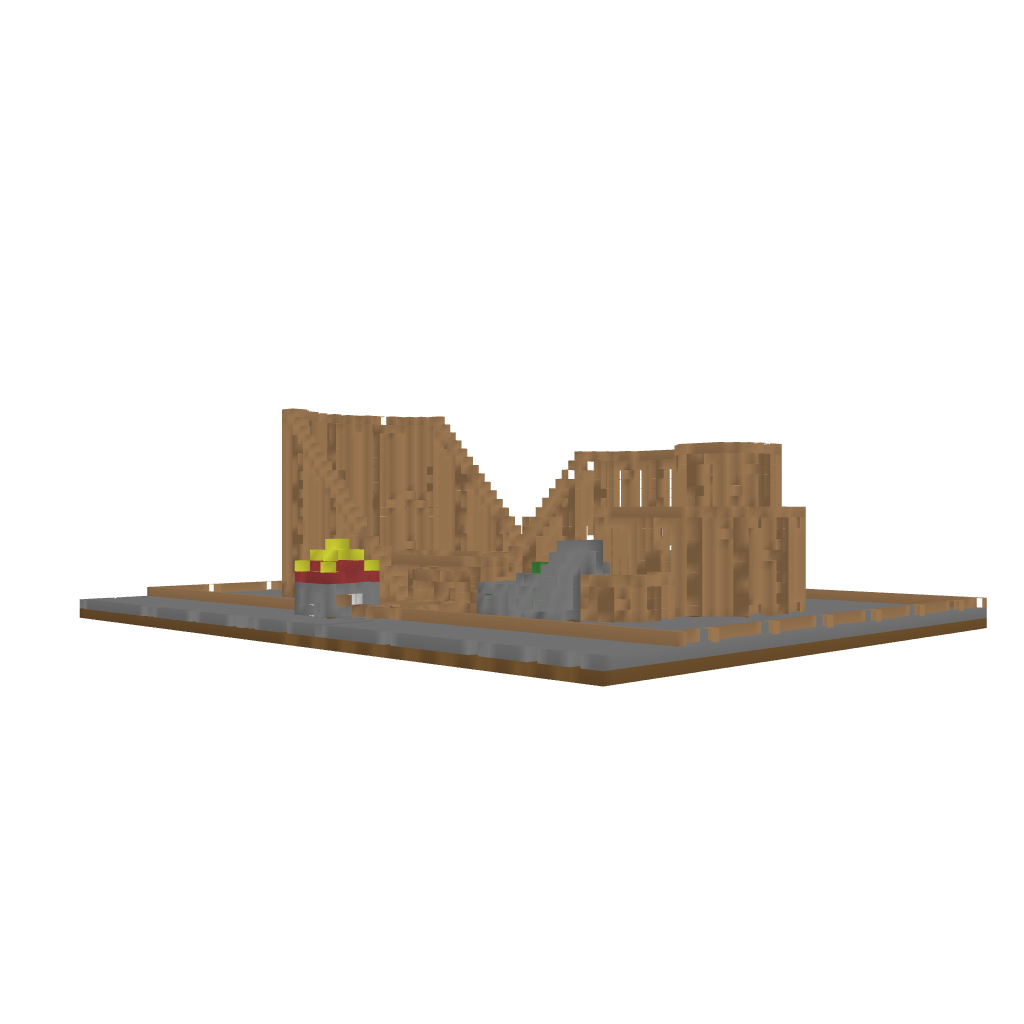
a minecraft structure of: rollercoaster wooden large good quality